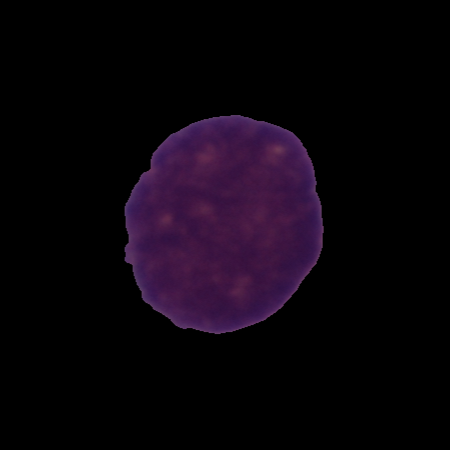
Label: cancer